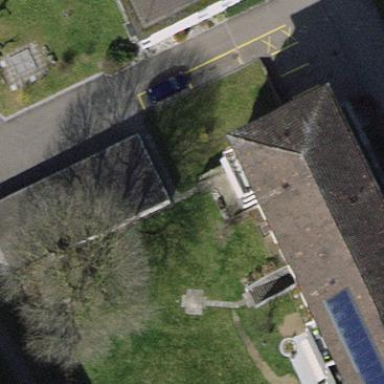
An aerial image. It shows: Garage building.